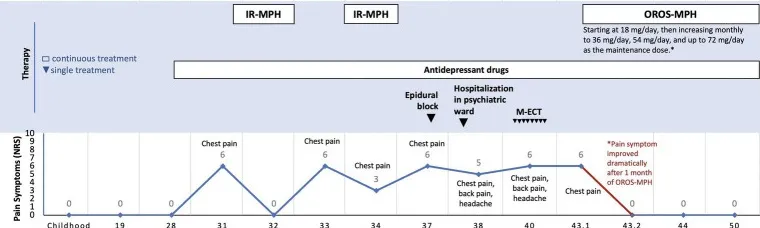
Timeline of clinical symptoms and therapies. ADHD, attention deficit hyperactivity disorder; NRS, numeric rating scales for pain; MPH, methylphenidate; IR-MPH, immediate-release methylphenidate; OROS-MPH, osmotic-release oral system methylphenidate; HAM-D, Hamilton depression rating scale; M-ECT, modified electroconvulsive therapy; ADHD-RS-IV, ADHD rating scale IV; IA, inattentive.
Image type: chart (chart)